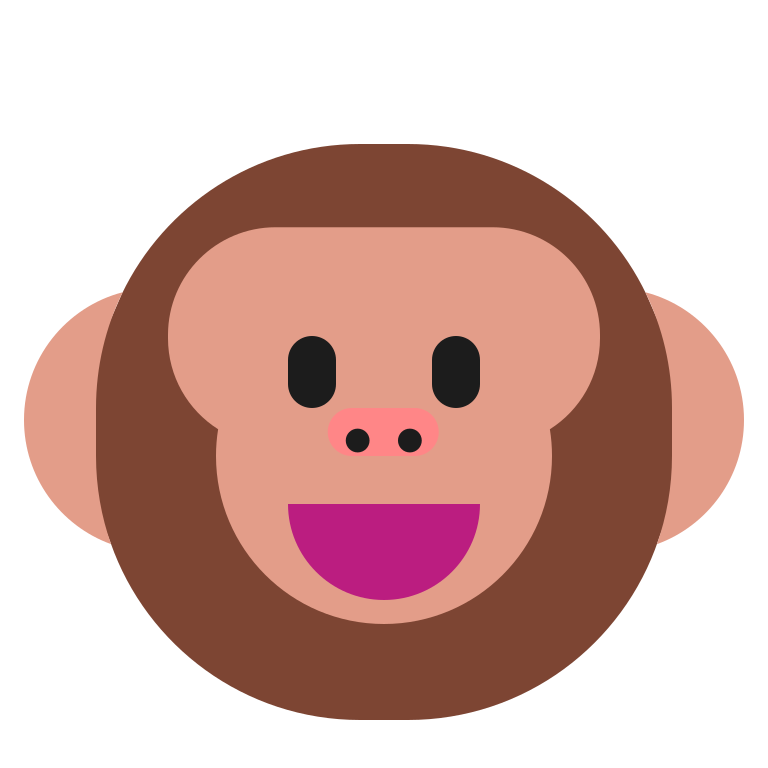
monkey face flat